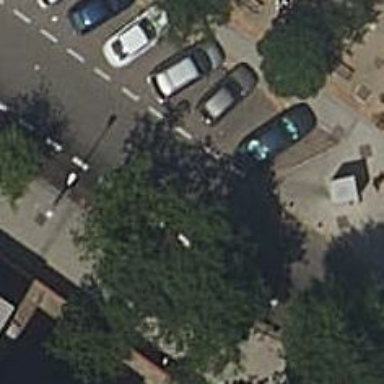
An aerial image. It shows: Bus stop with platform for public transport.